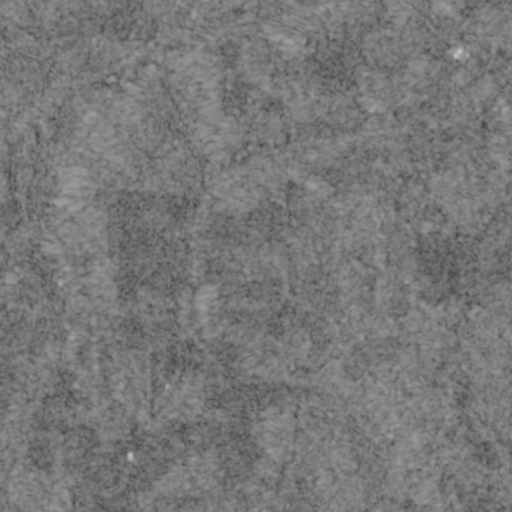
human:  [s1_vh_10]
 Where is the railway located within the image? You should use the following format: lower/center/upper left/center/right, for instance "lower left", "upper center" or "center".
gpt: The railway is located in the upper of the image.
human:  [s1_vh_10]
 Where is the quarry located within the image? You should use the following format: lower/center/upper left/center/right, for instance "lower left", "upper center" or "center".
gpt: There is no quarry in the image.

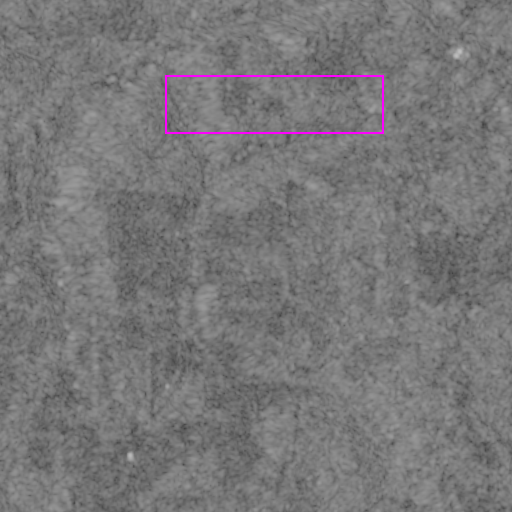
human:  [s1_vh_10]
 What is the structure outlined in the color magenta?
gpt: There is no magenta outline.
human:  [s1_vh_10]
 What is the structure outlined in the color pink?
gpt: There is no structure outlined in pink.